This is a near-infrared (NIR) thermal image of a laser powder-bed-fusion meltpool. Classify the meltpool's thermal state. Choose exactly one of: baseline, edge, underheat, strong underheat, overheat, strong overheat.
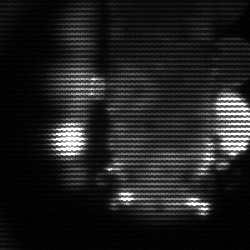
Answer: strong underheat